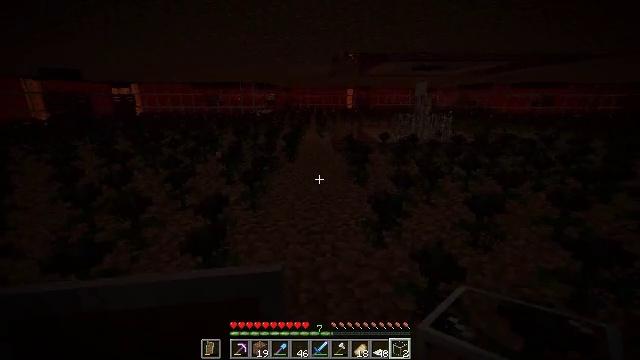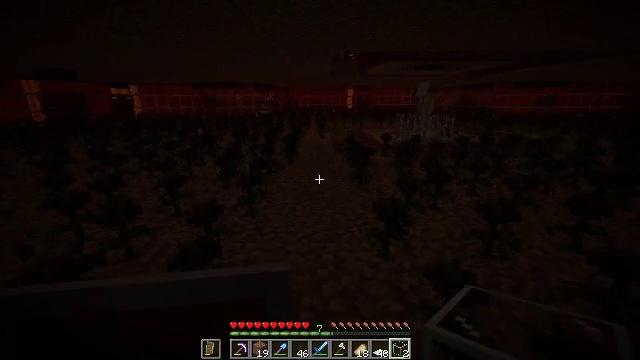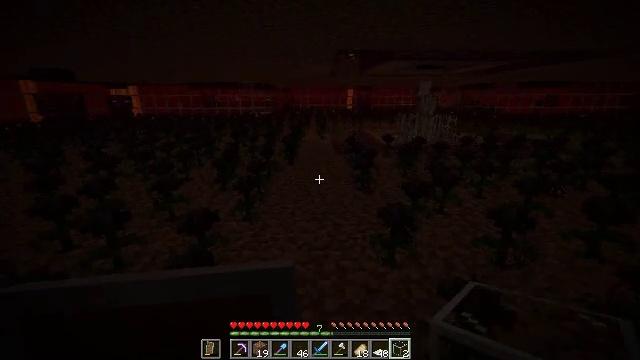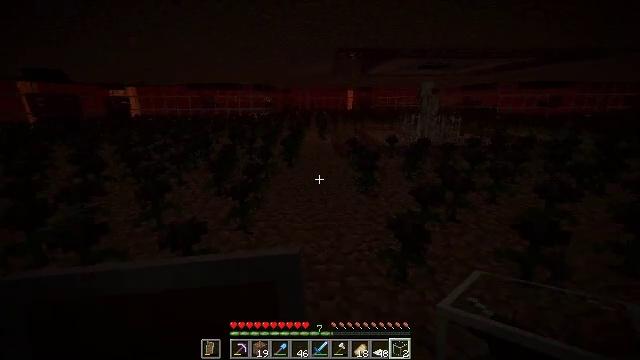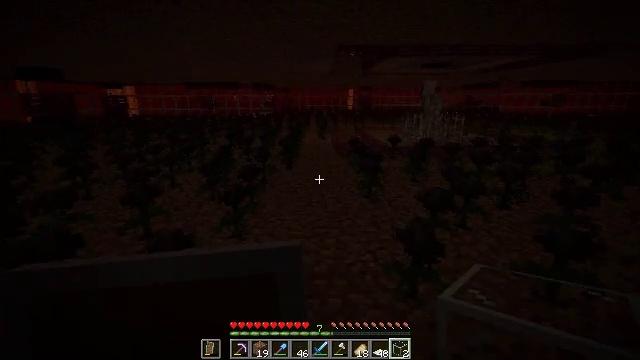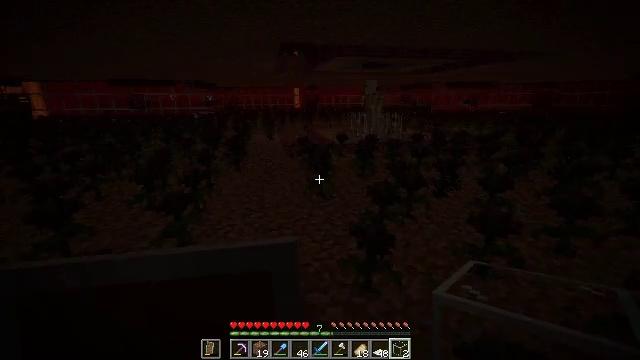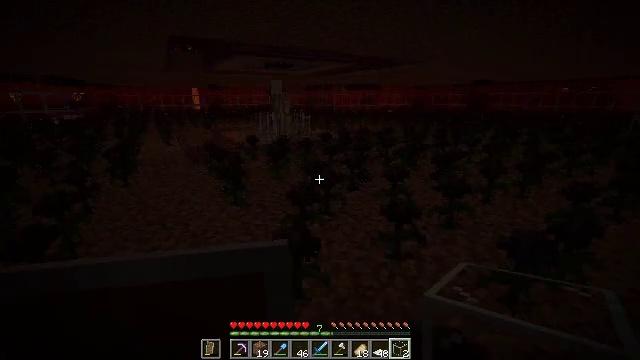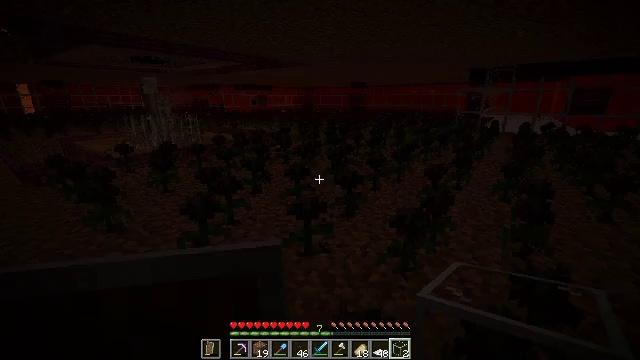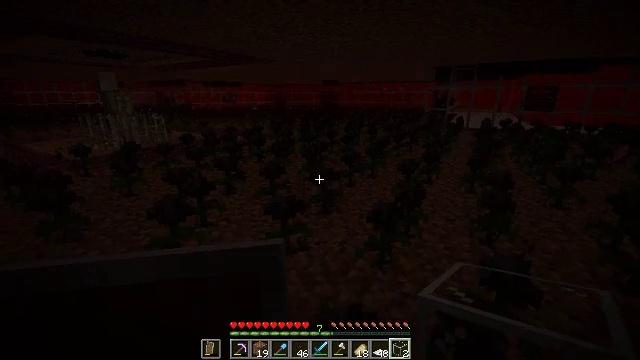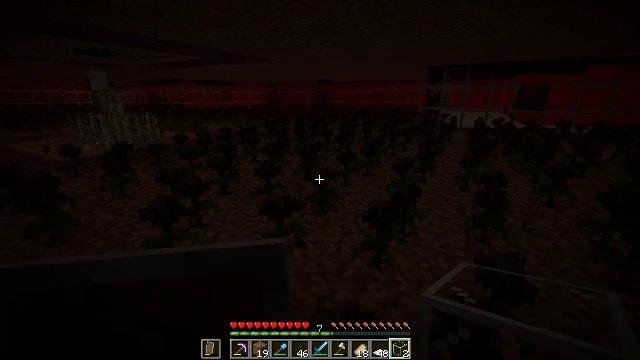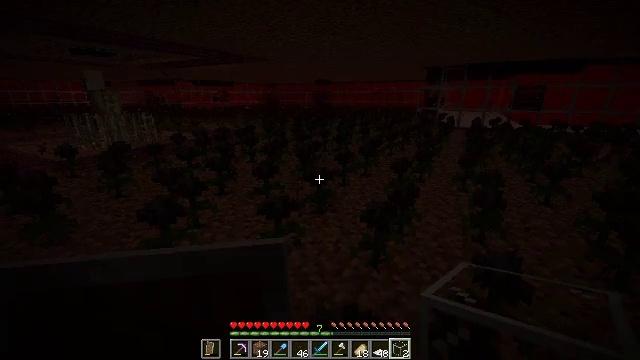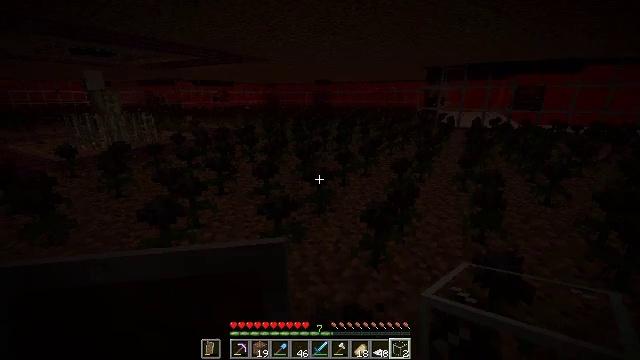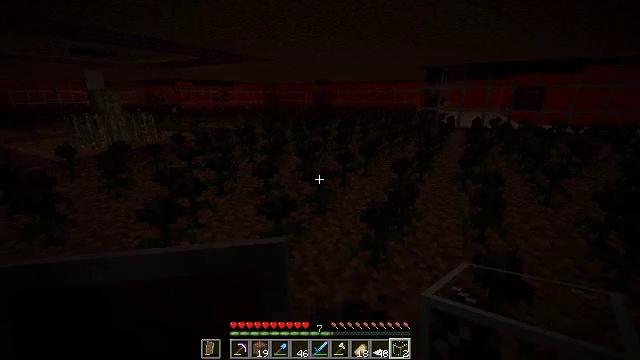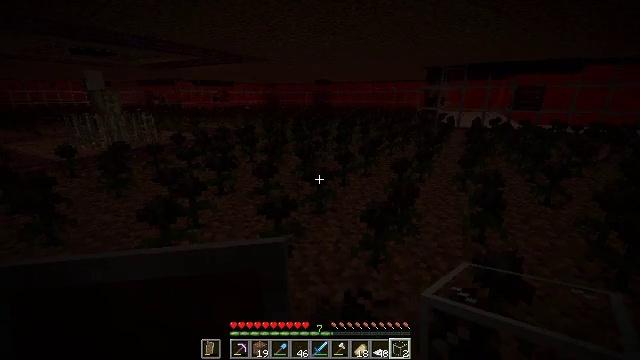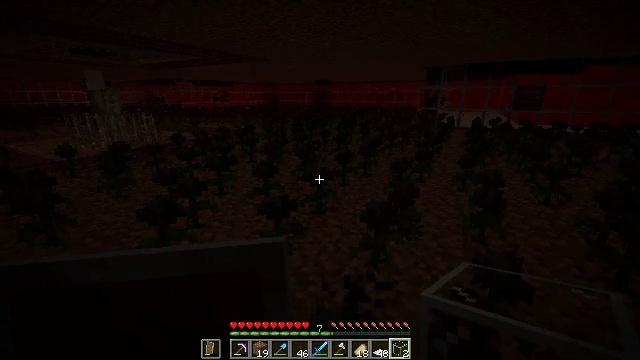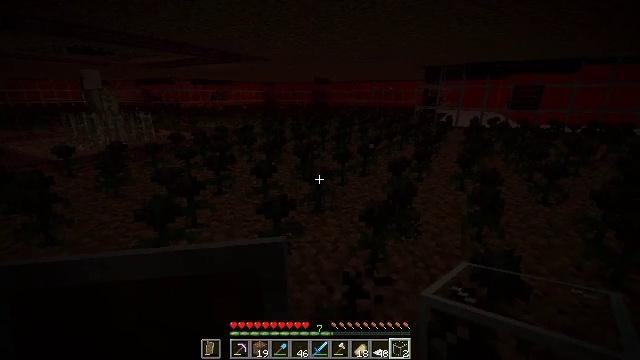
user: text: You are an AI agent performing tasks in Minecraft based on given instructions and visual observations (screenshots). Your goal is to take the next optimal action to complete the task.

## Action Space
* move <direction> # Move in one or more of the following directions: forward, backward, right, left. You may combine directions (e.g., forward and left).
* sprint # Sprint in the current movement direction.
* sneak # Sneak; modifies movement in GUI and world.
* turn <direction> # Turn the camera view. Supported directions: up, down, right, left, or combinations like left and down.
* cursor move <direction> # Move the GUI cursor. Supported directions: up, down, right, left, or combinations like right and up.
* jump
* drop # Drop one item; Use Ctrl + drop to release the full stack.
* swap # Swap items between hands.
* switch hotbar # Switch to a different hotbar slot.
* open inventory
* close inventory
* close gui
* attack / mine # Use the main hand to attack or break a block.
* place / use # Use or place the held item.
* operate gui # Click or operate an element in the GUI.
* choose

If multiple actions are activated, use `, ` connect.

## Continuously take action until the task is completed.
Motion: motion action
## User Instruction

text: Attack the wither rose to collect it.
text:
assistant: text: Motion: move forward
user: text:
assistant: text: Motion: move forward
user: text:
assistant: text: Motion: move forward
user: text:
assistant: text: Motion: move forward
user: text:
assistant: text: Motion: turn right
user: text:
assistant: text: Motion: turn right
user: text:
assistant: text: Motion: turn right
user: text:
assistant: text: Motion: turn right
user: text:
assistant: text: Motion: turn right
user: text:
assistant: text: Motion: no_op
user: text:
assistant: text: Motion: no_op
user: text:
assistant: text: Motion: no_op
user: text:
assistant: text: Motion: no_op
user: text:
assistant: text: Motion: no_op
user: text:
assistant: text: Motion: no_op
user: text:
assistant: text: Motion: no_op
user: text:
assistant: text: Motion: no_op
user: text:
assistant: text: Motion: no_op
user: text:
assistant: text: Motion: turn left
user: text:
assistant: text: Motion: turn left
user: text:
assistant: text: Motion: turn left
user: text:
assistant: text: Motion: turn left
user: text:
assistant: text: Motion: turn left
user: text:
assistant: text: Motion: no_op
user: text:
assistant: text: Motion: no_op
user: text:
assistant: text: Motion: no_op
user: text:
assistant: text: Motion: no_op
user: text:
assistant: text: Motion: turn left
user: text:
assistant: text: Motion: turn left
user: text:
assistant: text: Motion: no_op